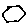
Label: hexagon